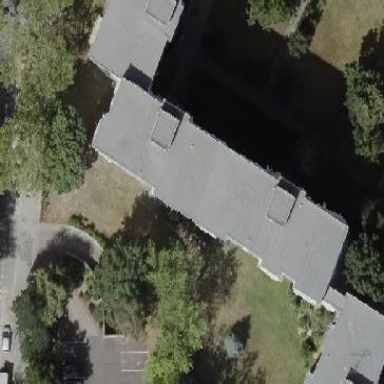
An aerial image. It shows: Building with apartments and flat roof.